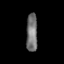
Tissue: prostate
Cell type: Endothelial cells
Senescence score: 0.6907
Nuclear area (px): 413
Mean DAPI intensity: 116.404